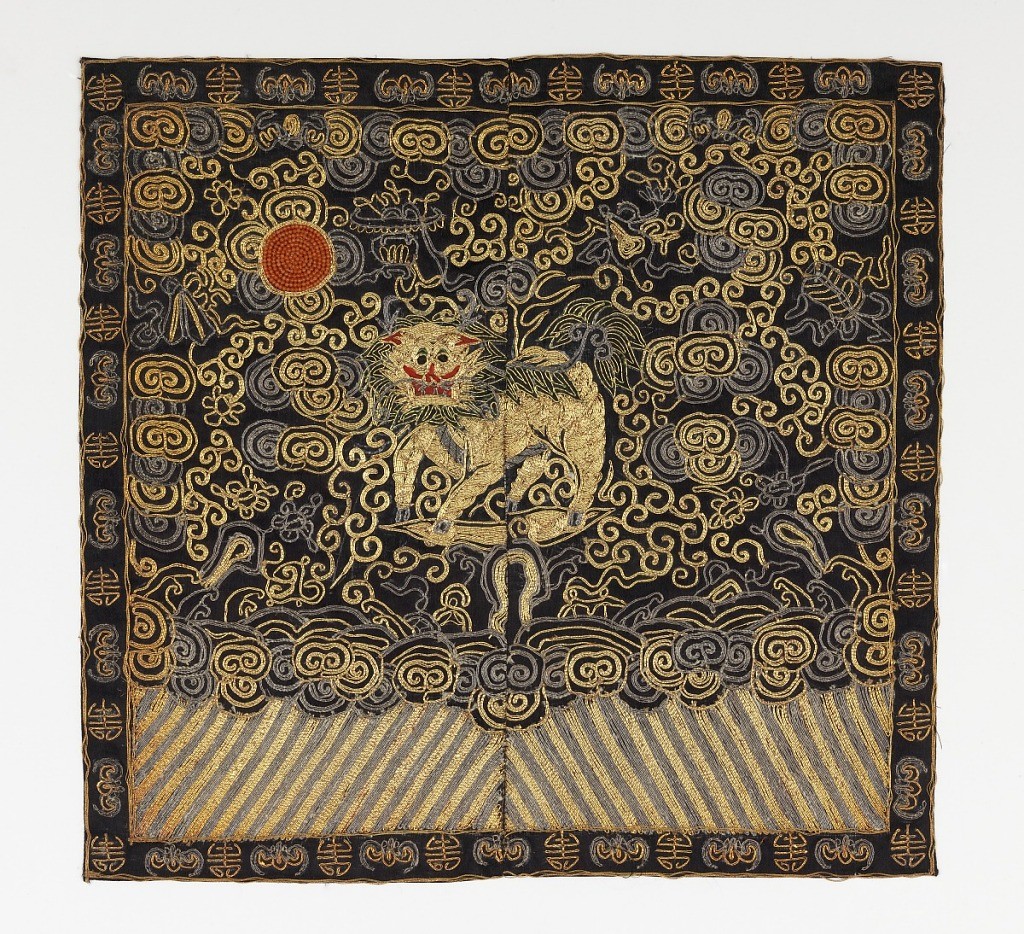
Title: Rank badge
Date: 19th century
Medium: satin, silk, metal thread, coral beads Technique: embroidery (couching stitch) on satin weave
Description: Mandarin Square (P'u-Tzu) for military official of the second rank. Lion on a rock surrounded by wave and cloud forms and symbols, worked in couching. Sun is made of small coral beads. Narrow border of Chinese character alternating with bat motif.